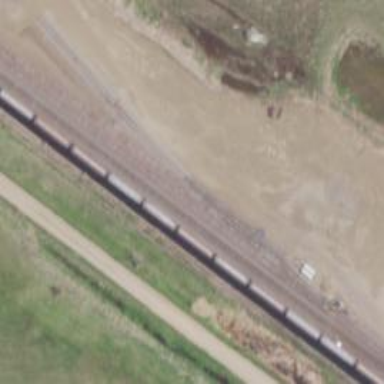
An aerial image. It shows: Railway siding for service.